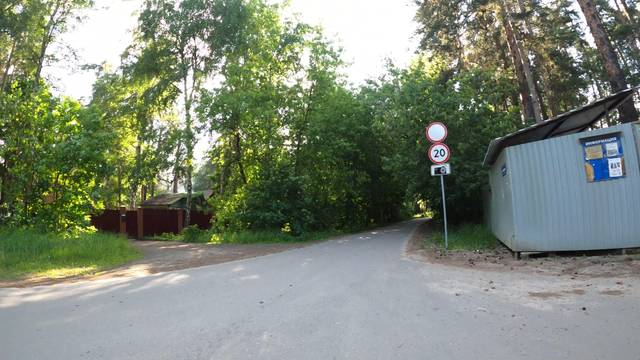
Region: Russia
Coordinates: 55.582, 38.183